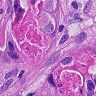
Metastatic tissue present: yes